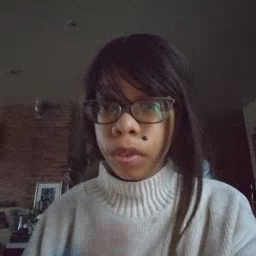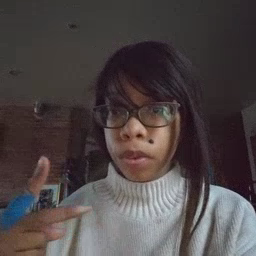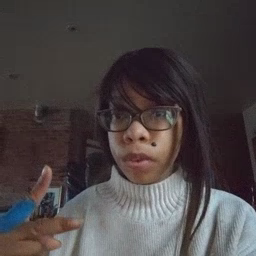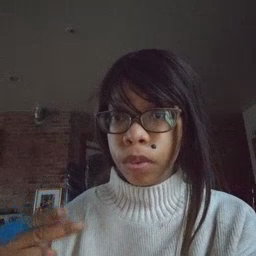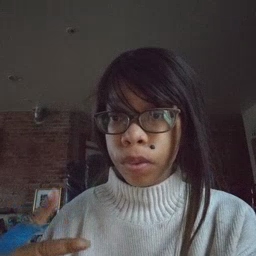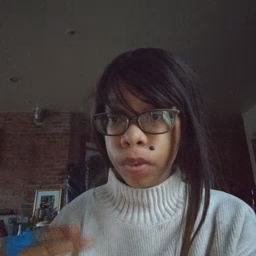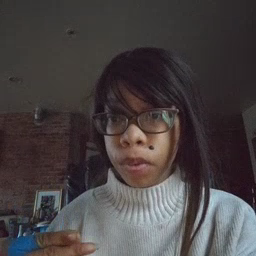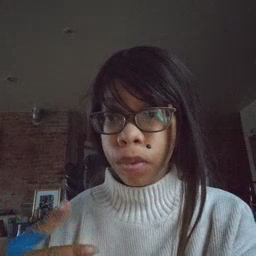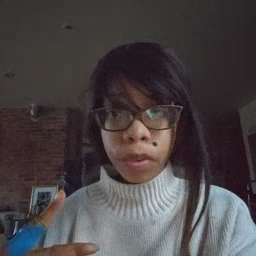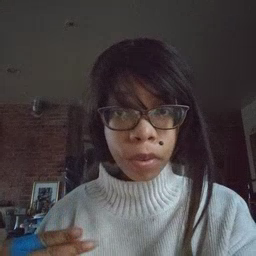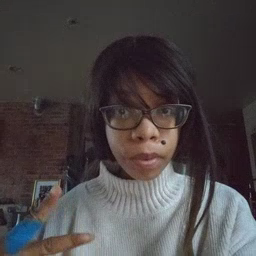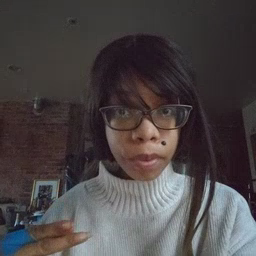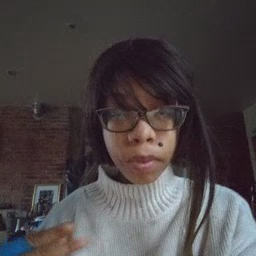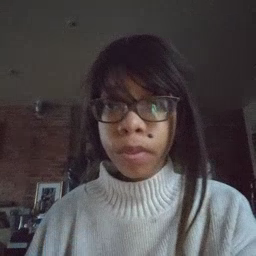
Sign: scissors